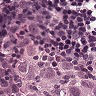
Metastatic tissue present: yes